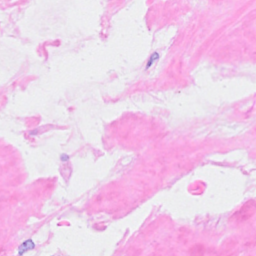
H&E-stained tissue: Breast